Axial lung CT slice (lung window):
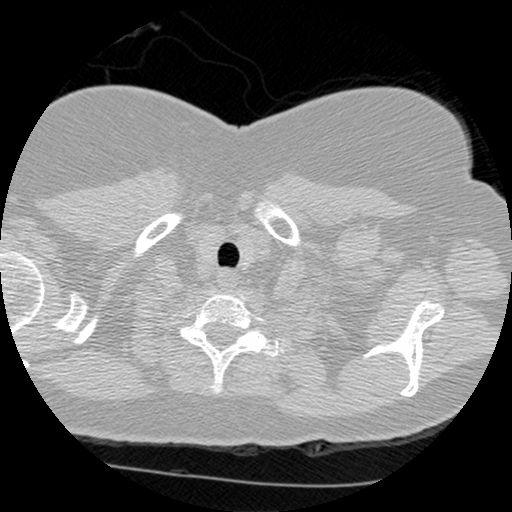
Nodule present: no